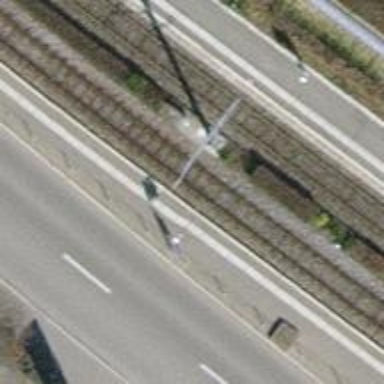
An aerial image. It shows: Paved public transport platform at railway station.